Field crop: maize
Growth stage: 2
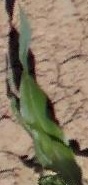
Species: maize